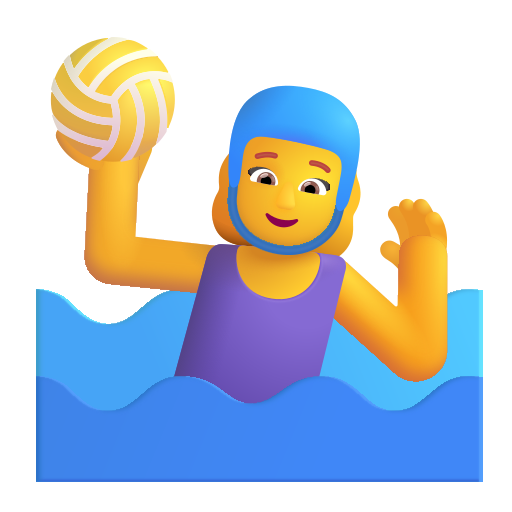
woman playing water polo color default